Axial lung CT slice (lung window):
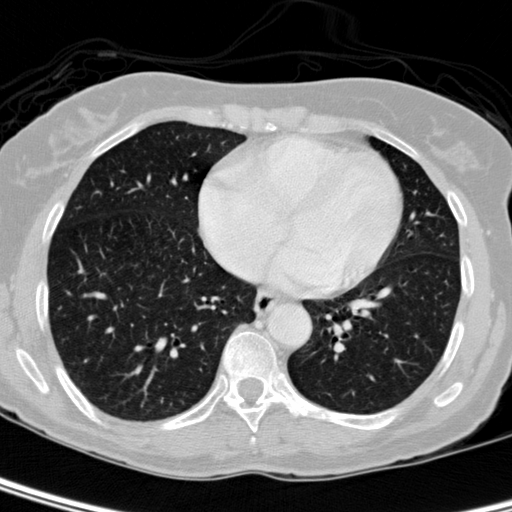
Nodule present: no